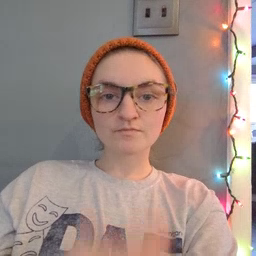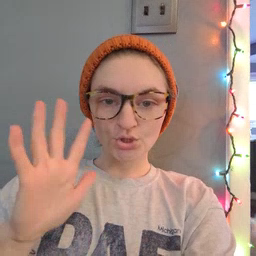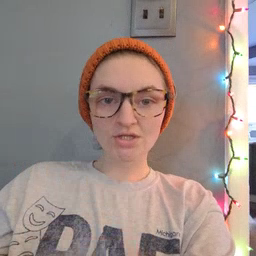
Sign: finish